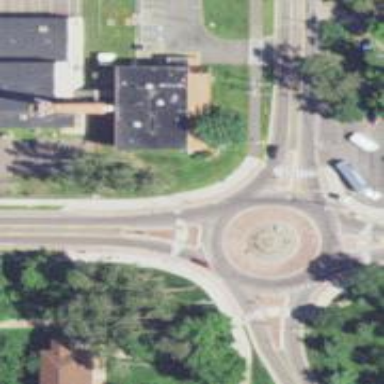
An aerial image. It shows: Secondary road with asphalt surface leading to roundabout.